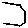
Label: hexagon